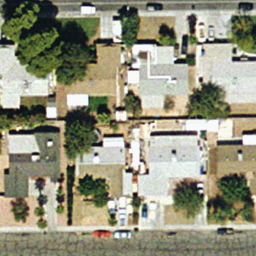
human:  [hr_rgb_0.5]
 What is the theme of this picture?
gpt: medium residential

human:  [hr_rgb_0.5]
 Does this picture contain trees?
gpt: yes

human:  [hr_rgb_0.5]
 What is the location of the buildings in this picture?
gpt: center

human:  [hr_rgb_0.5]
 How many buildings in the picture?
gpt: eight